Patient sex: M
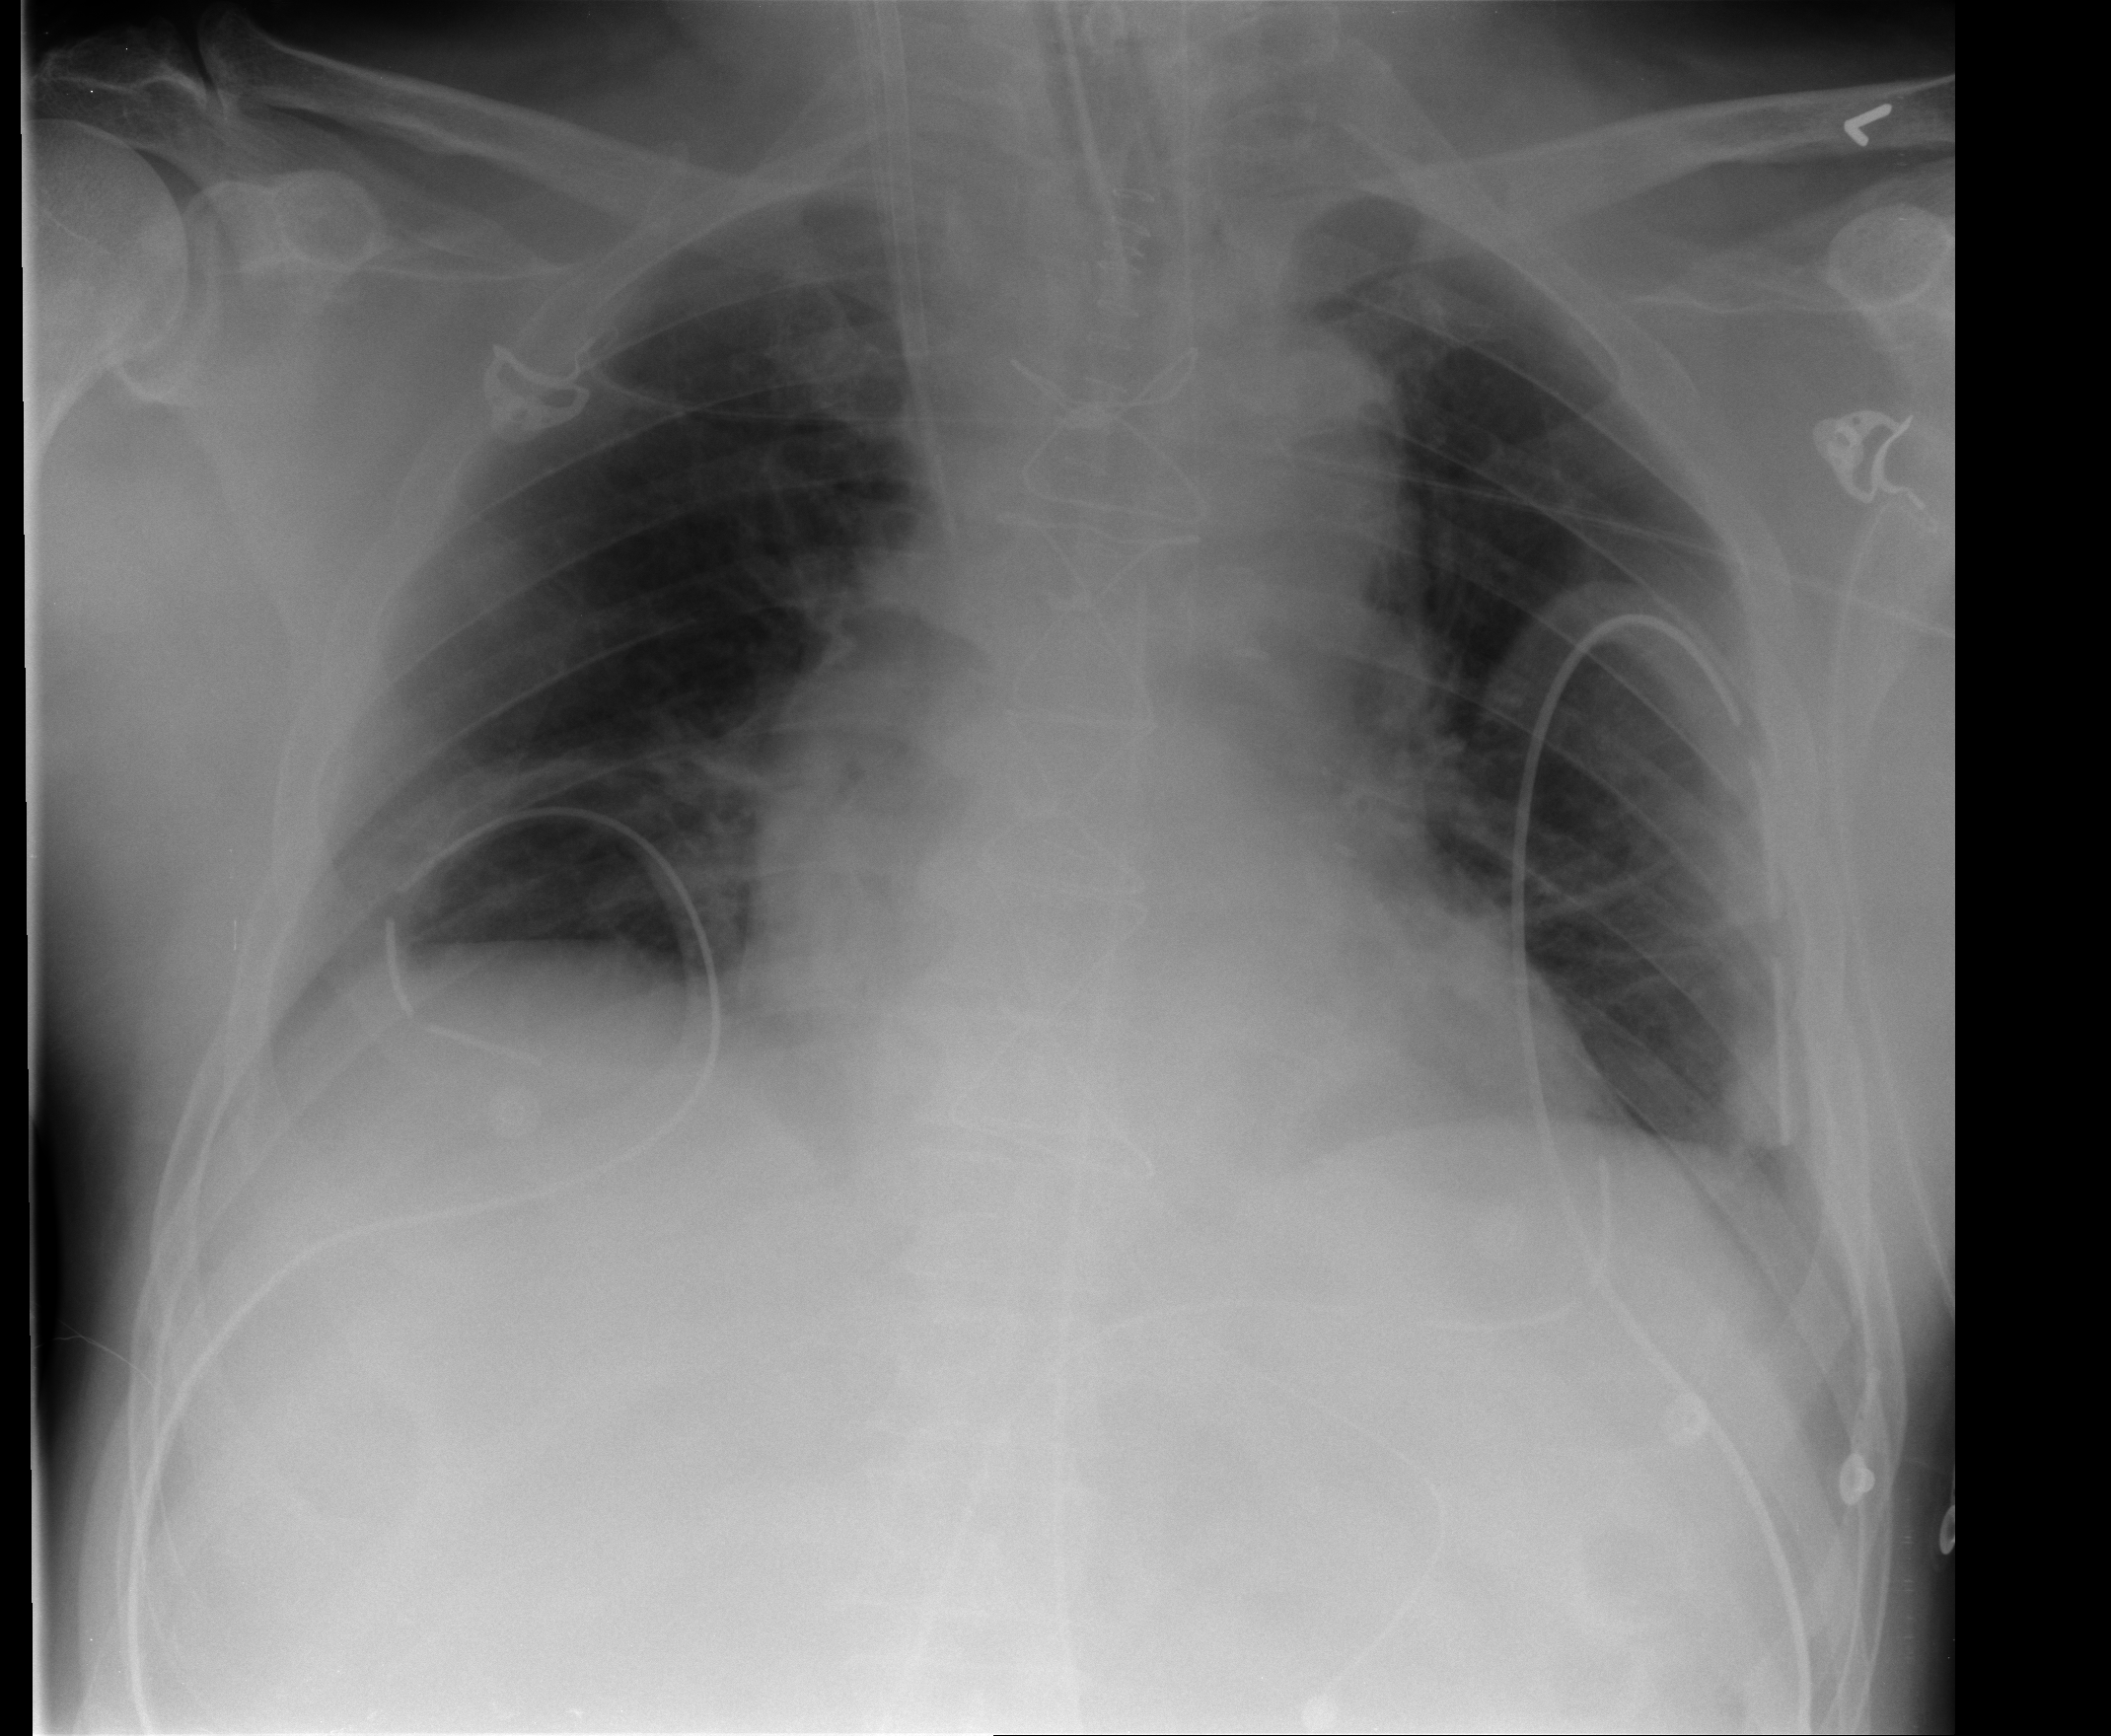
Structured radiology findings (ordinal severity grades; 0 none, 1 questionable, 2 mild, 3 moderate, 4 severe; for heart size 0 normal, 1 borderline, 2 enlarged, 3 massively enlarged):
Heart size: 1
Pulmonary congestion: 1
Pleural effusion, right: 2
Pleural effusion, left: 1
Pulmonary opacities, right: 0
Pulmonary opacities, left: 0
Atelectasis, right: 2
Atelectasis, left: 2